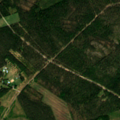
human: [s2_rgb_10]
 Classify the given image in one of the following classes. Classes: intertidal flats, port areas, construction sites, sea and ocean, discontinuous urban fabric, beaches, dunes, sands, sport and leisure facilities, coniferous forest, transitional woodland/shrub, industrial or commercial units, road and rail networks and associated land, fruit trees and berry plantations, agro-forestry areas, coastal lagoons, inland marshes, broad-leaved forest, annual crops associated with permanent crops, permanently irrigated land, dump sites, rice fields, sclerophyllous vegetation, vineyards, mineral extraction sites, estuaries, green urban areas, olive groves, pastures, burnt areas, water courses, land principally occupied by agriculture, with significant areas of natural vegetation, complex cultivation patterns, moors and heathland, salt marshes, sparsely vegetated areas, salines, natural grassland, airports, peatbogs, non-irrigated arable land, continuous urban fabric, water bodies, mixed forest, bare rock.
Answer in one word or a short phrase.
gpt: coniferous forest, transitional woodland/shrub